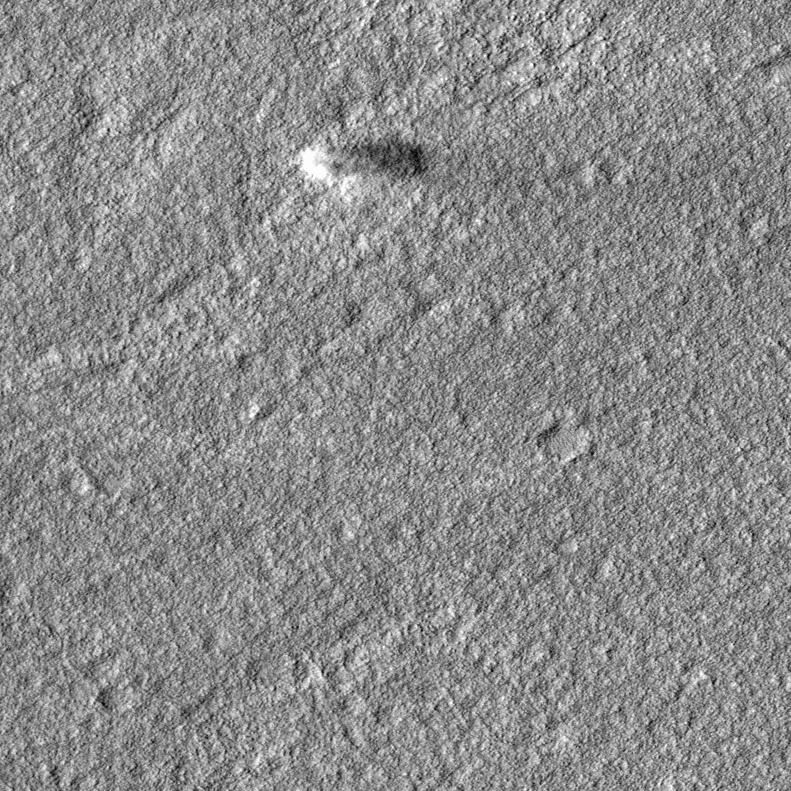
Label: dustdevil